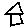
Label: house